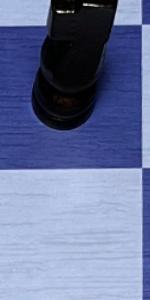
Label: Empty